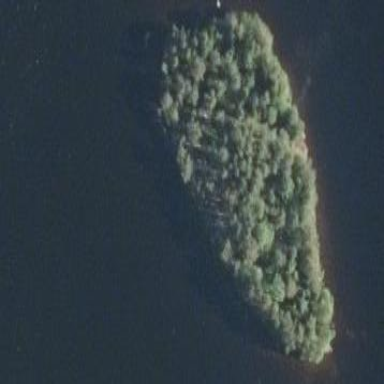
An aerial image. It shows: Islet.